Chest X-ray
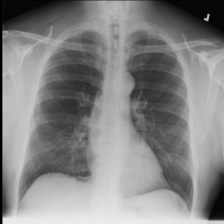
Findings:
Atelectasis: negative
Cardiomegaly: negative
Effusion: negative
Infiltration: positive
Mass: negative
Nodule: negative
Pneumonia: negative
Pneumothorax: negative
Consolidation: negative
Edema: negative
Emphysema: negative
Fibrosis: negative
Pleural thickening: negative
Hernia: negative